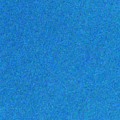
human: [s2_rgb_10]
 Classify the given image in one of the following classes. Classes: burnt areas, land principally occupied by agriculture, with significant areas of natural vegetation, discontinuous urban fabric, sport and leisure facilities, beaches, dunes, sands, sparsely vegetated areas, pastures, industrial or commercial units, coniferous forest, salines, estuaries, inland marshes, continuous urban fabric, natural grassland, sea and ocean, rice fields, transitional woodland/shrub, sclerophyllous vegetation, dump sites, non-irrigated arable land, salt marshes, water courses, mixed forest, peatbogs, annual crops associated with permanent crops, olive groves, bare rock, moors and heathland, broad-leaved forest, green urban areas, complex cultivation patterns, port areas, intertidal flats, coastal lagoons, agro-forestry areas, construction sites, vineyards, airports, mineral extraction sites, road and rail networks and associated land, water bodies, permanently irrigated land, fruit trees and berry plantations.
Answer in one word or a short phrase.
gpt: sea and ocean